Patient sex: M
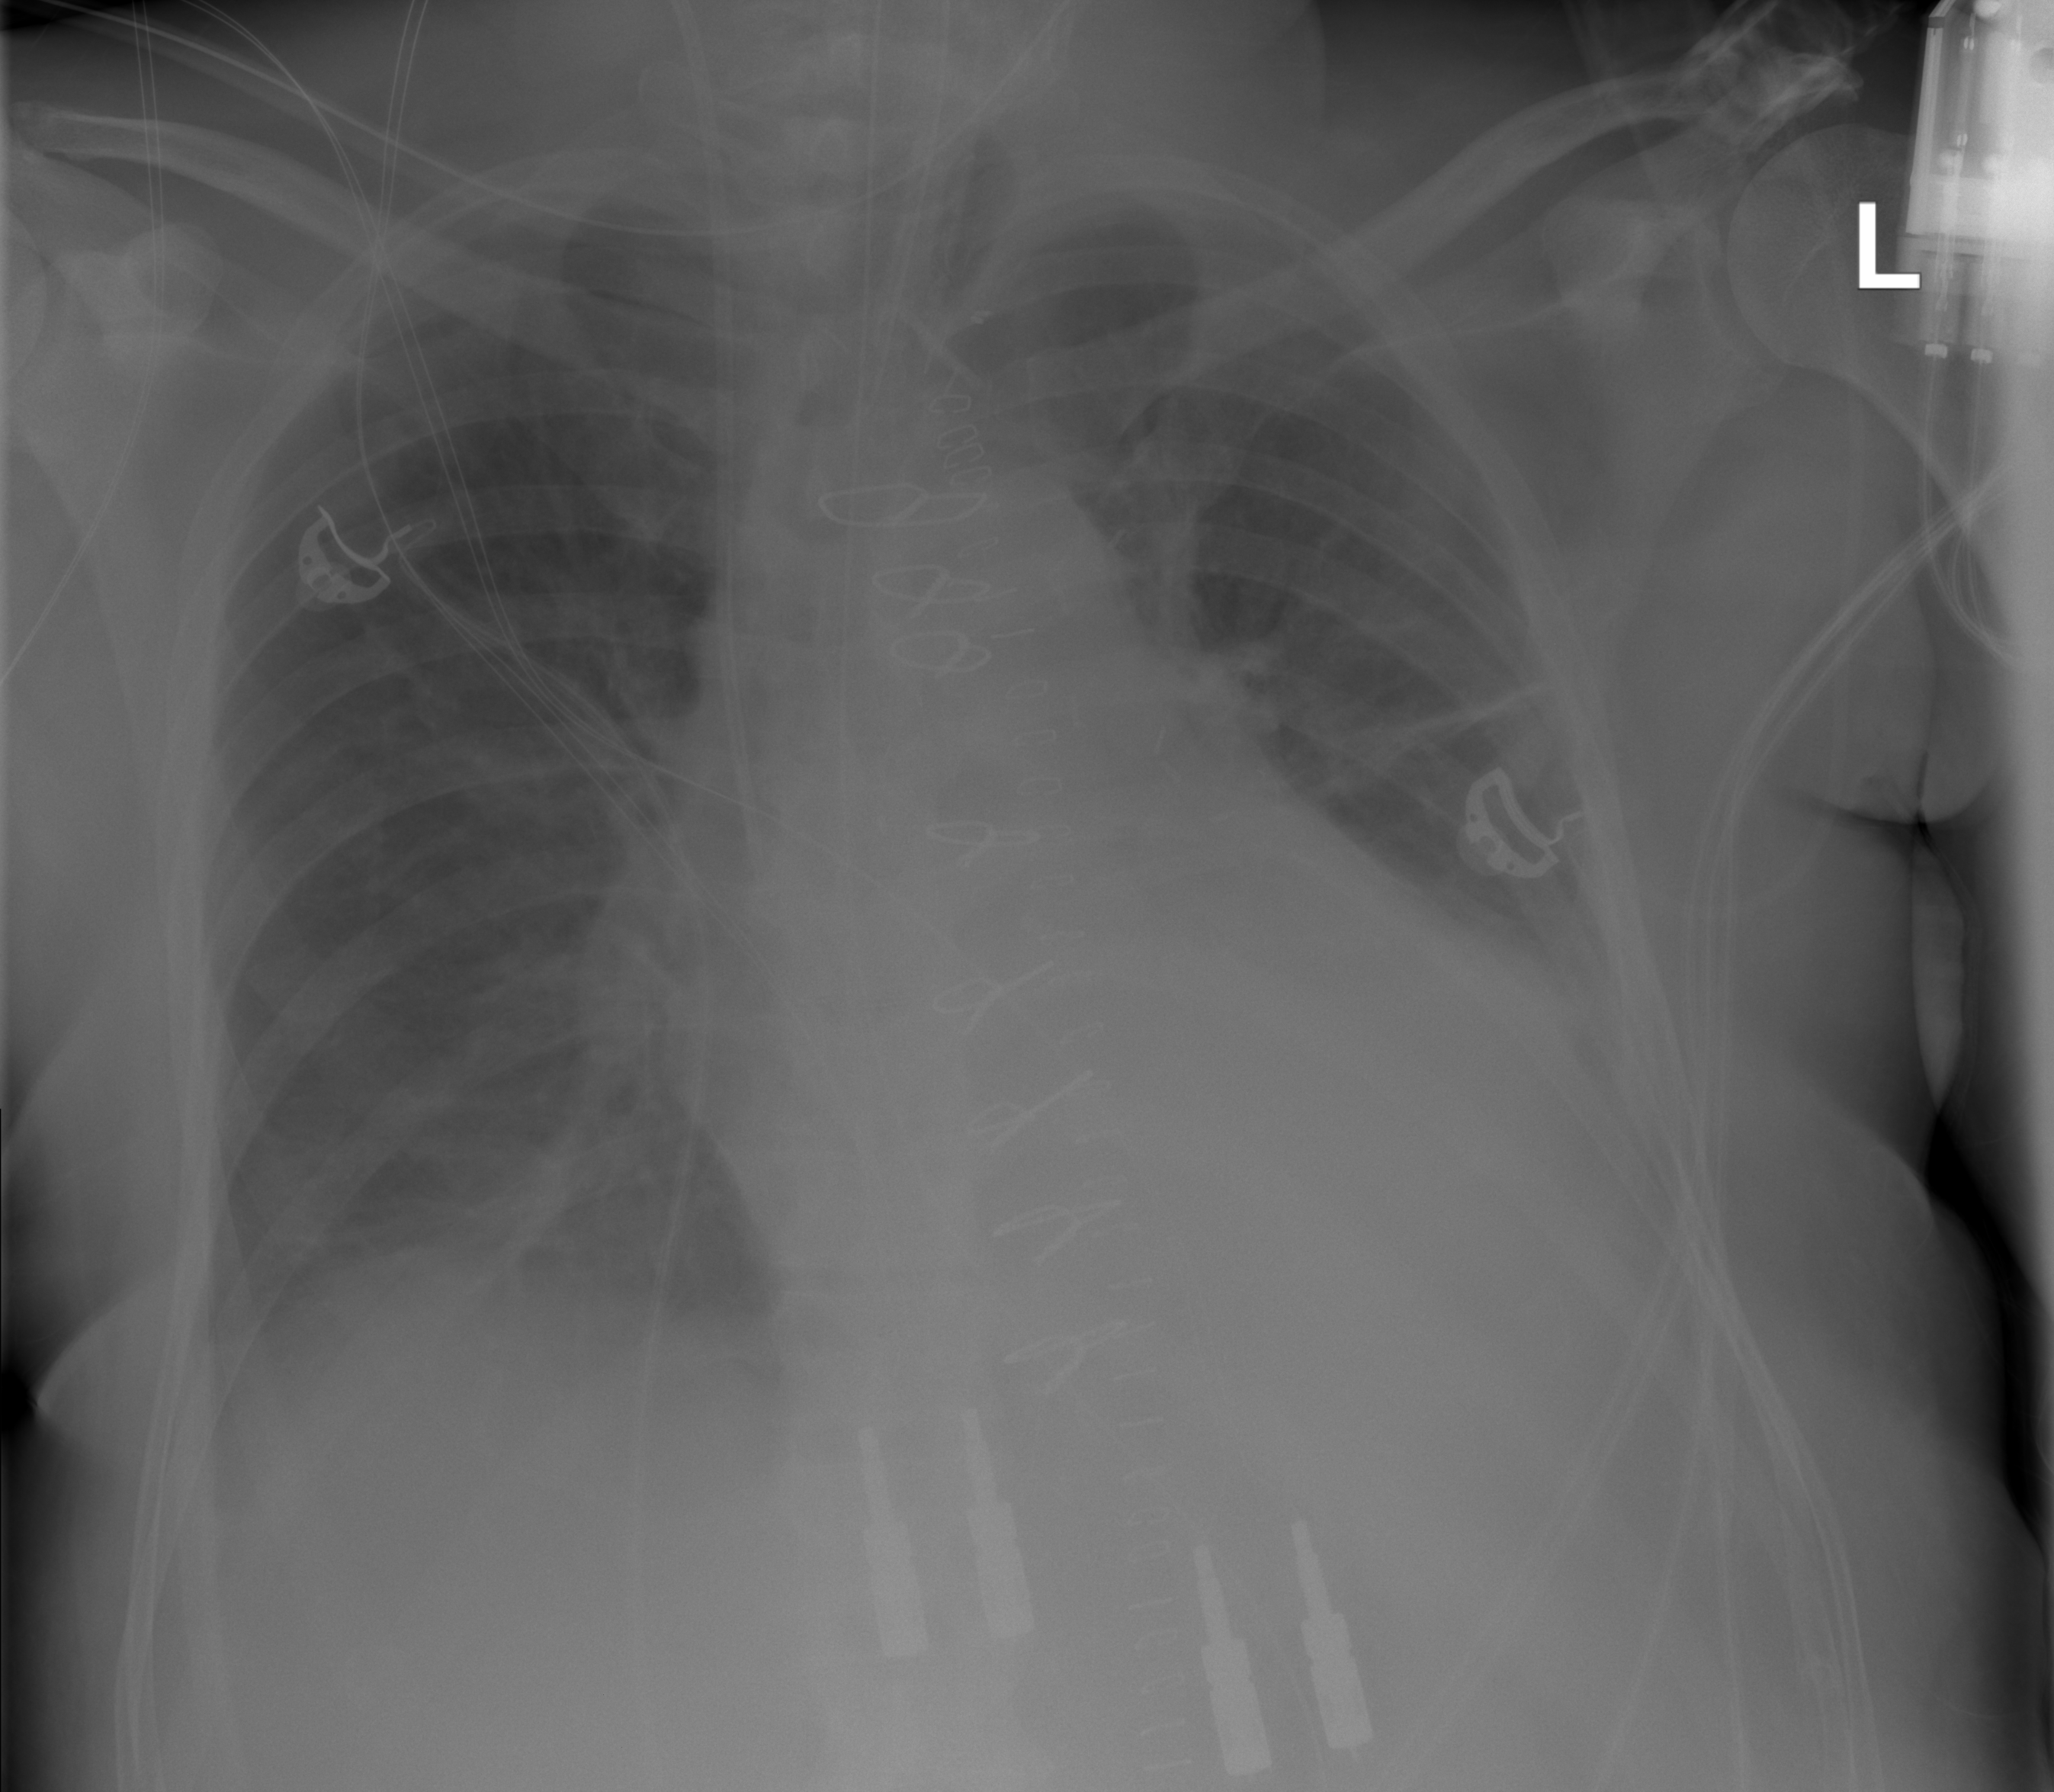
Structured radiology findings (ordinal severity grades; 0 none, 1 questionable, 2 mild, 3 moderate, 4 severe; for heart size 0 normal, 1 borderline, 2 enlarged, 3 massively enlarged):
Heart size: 2
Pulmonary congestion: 0
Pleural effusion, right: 2
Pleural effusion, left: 1
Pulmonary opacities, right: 0
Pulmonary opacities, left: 0
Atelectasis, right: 2
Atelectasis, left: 2